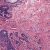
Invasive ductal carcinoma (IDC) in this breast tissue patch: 1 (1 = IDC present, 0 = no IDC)